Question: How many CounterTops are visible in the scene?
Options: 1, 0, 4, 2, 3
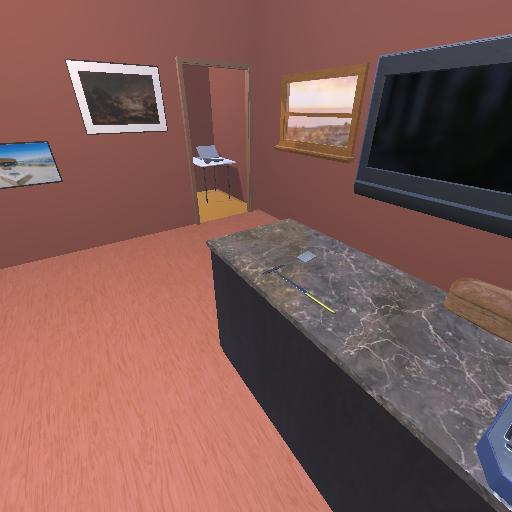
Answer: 1